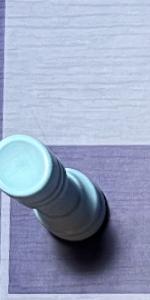
Label: Rook_White